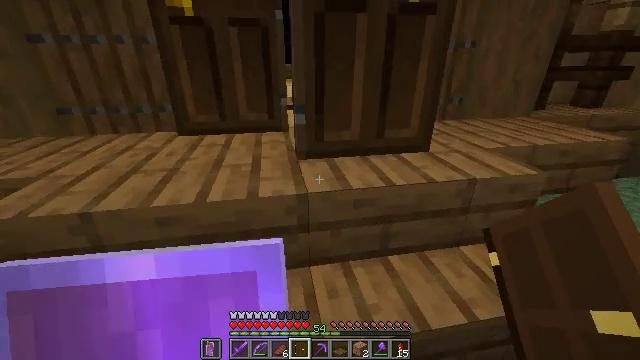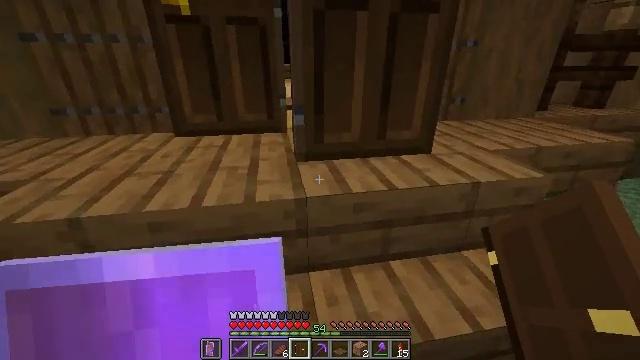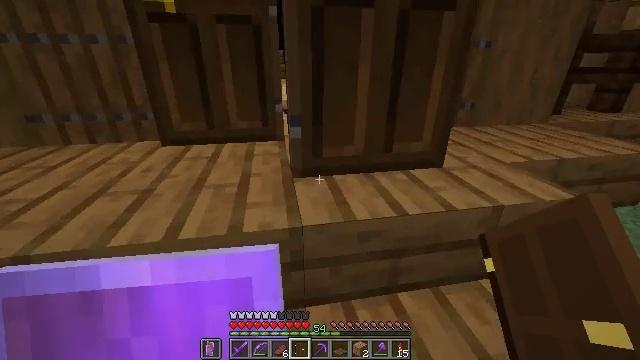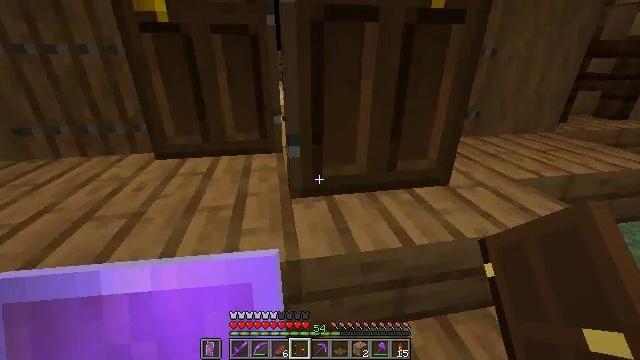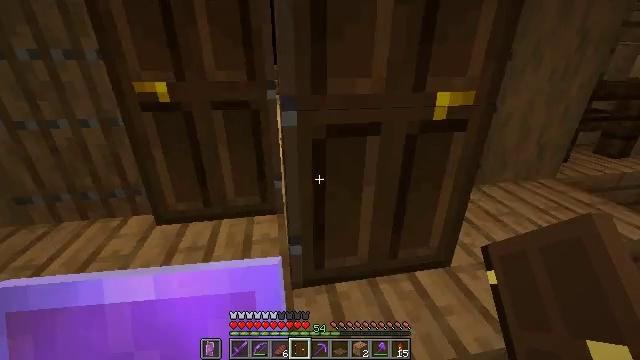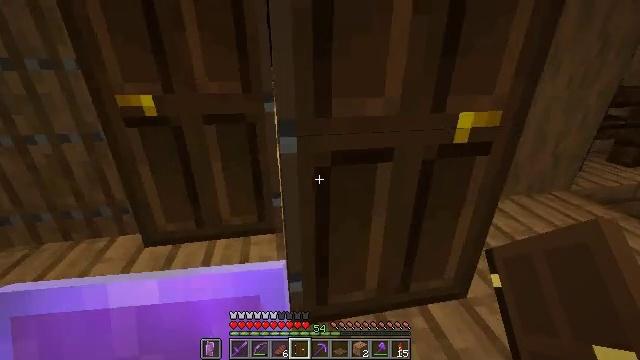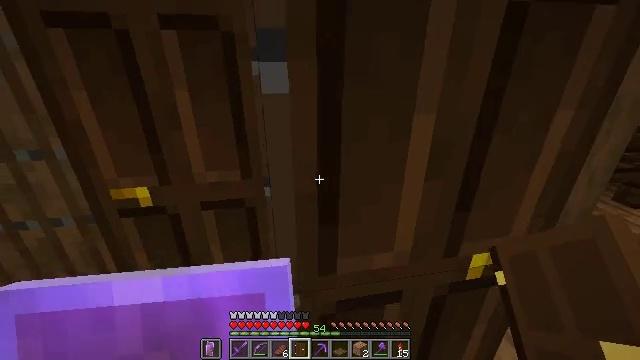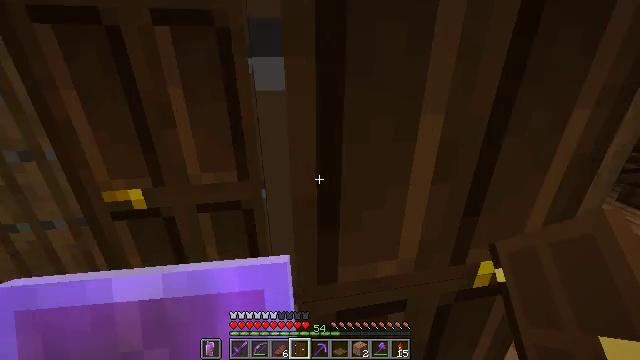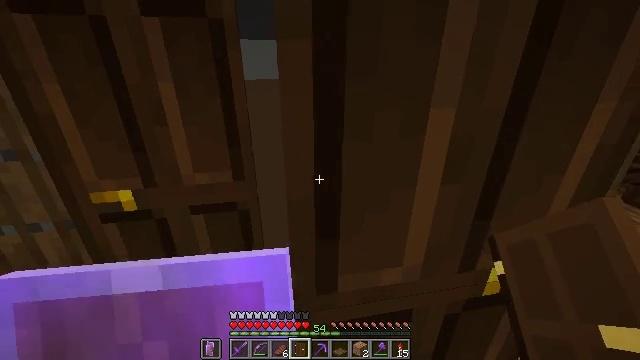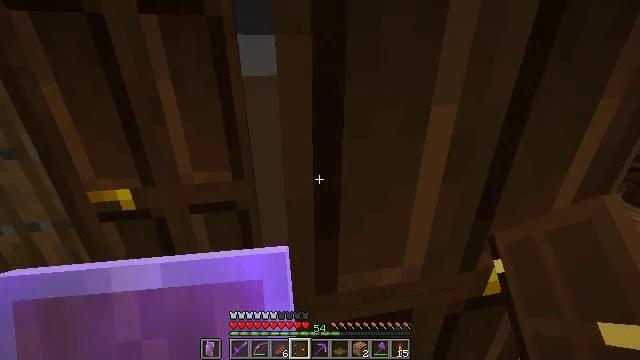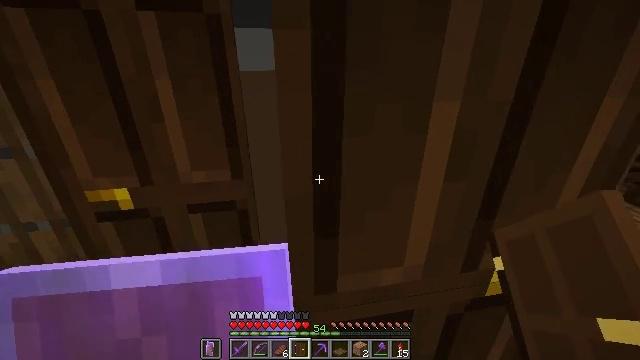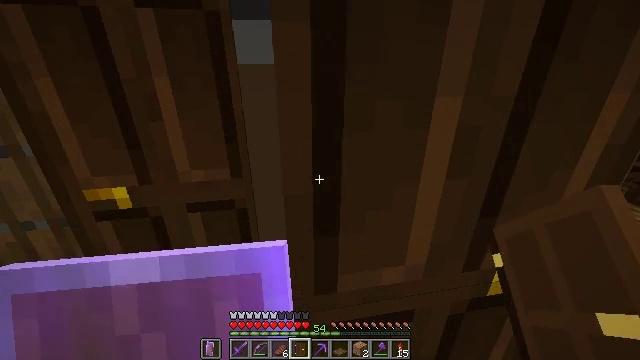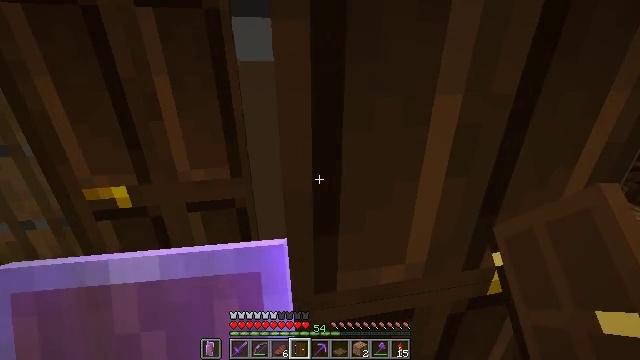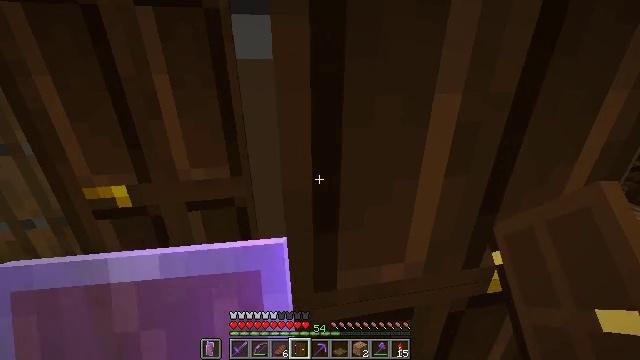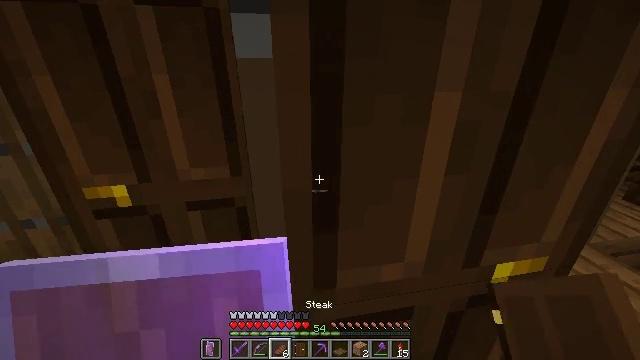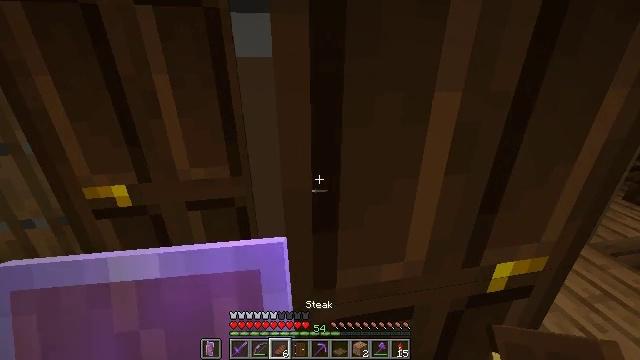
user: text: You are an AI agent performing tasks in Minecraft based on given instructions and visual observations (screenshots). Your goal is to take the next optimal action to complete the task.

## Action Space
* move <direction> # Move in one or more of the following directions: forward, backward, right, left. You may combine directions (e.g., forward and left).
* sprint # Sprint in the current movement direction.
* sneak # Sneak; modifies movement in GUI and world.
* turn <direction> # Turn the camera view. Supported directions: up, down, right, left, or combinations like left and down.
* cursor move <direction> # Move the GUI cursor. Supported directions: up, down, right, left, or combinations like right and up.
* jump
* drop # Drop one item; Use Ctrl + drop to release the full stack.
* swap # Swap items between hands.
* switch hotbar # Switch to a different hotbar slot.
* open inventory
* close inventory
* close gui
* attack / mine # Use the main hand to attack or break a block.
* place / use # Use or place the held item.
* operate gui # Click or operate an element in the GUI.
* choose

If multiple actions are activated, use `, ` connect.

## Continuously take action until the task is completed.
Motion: motion action
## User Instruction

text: Mine the dark oak door to remove it.
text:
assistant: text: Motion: move forward
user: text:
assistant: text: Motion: move forward
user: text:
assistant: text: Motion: move forward
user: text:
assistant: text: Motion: move forward
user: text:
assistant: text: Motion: move forward
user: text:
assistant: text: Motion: no_op
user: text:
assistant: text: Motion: no_op
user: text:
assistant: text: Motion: no_op
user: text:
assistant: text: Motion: no_op
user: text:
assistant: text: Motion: no_op
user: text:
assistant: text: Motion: no_op
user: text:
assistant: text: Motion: no_op
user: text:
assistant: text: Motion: no_op
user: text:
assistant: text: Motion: no_op
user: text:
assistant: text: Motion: no_op
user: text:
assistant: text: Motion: no_op
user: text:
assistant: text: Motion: no_op
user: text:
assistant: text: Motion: no_op
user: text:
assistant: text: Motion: no_op
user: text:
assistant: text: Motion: no_op
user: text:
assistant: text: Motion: no_op
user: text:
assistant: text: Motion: no_op
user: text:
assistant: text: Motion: no_op
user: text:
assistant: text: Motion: no_op
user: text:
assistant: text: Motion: no_op
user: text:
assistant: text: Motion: no_op
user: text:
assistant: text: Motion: no_op
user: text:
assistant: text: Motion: no_op
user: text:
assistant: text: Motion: no_op
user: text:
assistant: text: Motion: no_op